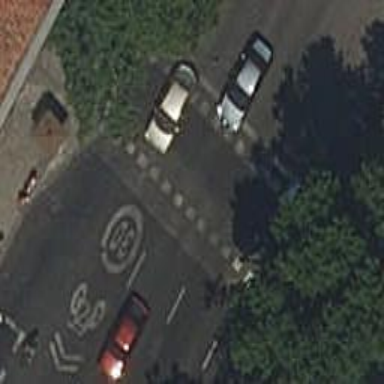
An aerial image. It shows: Zebra crossing with traffic signals. The crossing is marked by traffic lights.